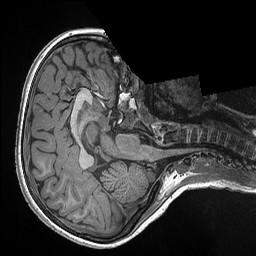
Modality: T1w
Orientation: axial
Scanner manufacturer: siemens
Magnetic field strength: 3 T
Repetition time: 2.3 s
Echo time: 0.00298 s